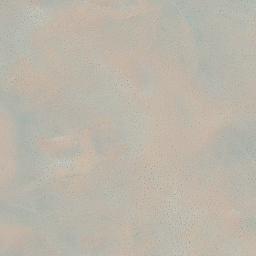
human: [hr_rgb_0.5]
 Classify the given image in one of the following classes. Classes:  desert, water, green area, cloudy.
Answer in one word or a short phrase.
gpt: desert